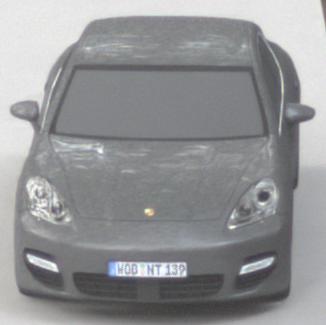
Make: Porsche
Model: Panamera
Detailed model: Panamera (970)
Model produced from: 2010/05
Model produced until: 2013/04
Doors: 5
Color: gray
Road condition: dry road
Daytime: morning or afternoon
Contrast: low contrast